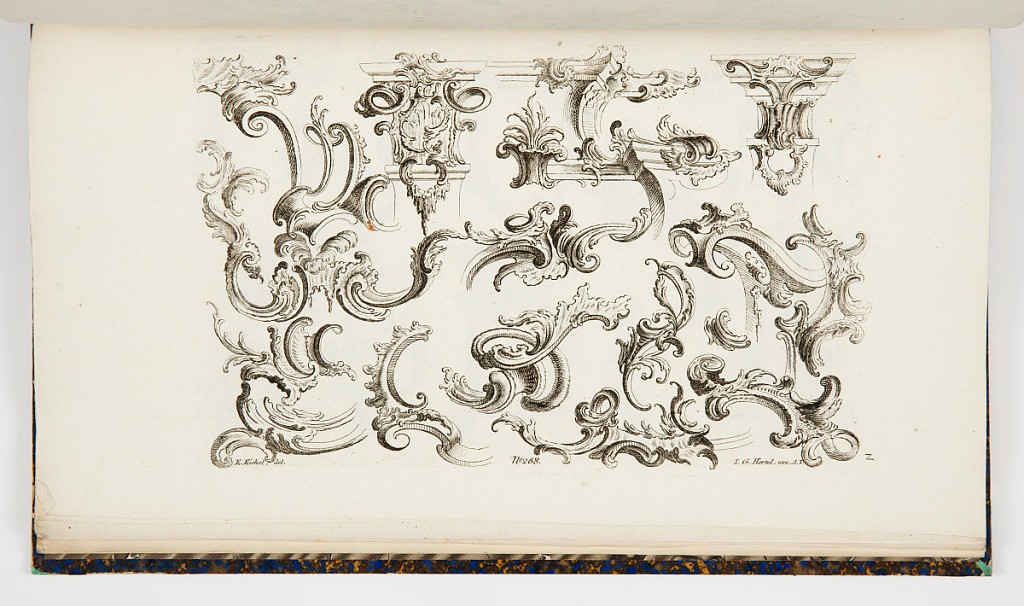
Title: Rocaille Scroll Designs
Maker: Emmanuel Eichel, German, 1717–1782
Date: mid- 18th century
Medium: Etching on off-white paper
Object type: Print
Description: Sheet filled with variations on rocaille scrolls and rinceaux. The plate is signed and numbered.